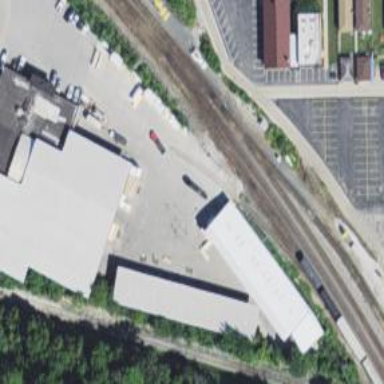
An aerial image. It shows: Railway siding with rails.